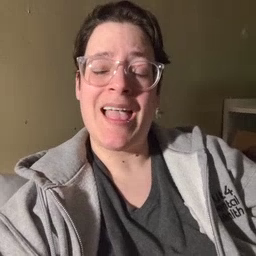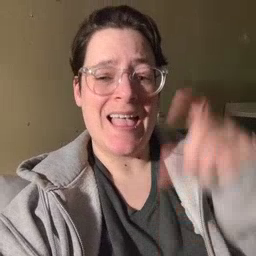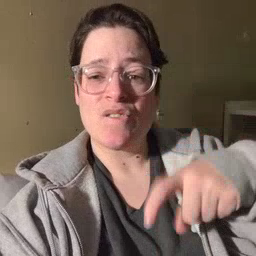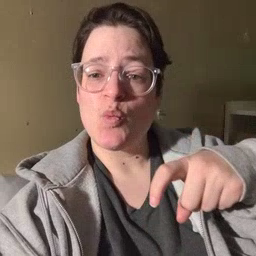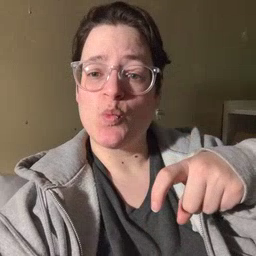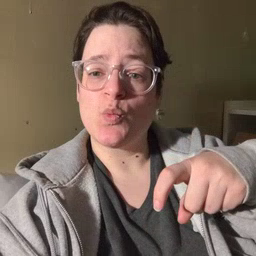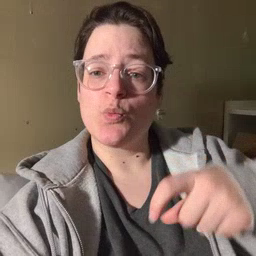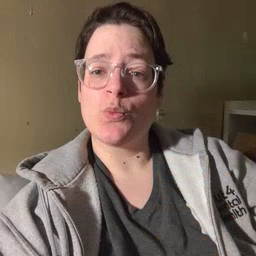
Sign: haveto